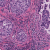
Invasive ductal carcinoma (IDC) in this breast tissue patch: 0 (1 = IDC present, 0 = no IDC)